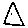
Label: triangle